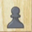
Piece: bP